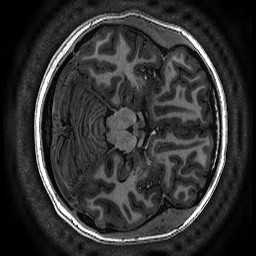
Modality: T1w
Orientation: axial
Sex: female
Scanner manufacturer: ge
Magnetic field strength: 3 T
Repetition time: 0.00766 s
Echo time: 0.003476 s